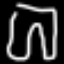
Label: pants